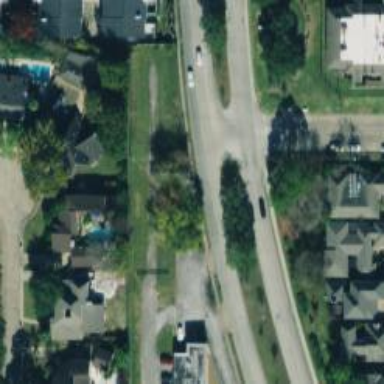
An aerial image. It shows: Secondary road.